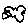
Label: cloud